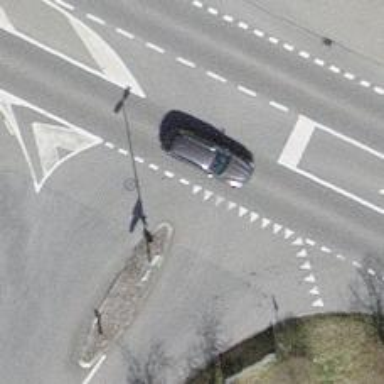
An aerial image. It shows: Road with "give way" sign.